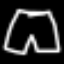
Label: pants